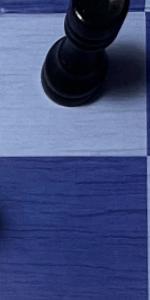
Label: Empty